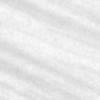
Label: change